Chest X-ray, AP view. Patient: 53 years old, sex M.
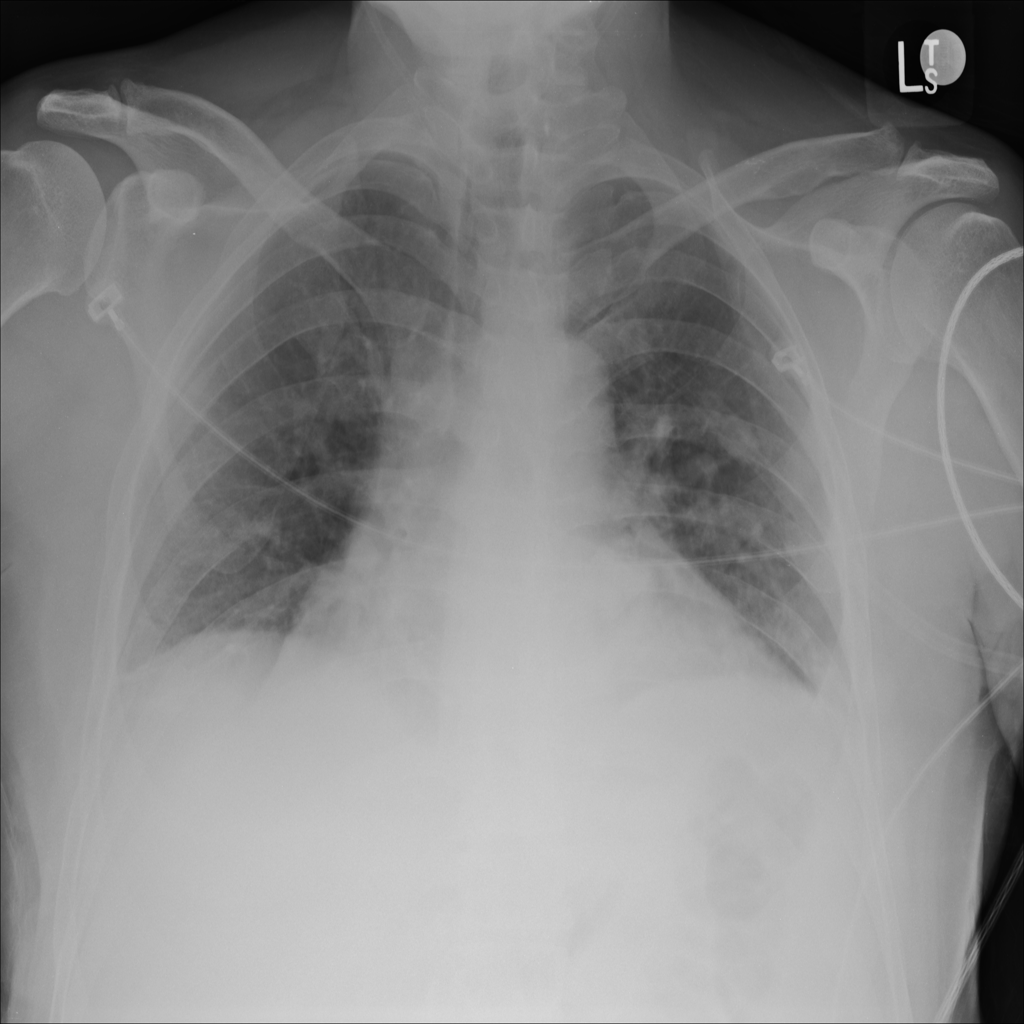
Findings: No Finding